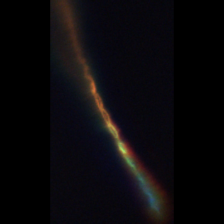
Taxon: Psuedo-nitzschia
Group: Diatoms